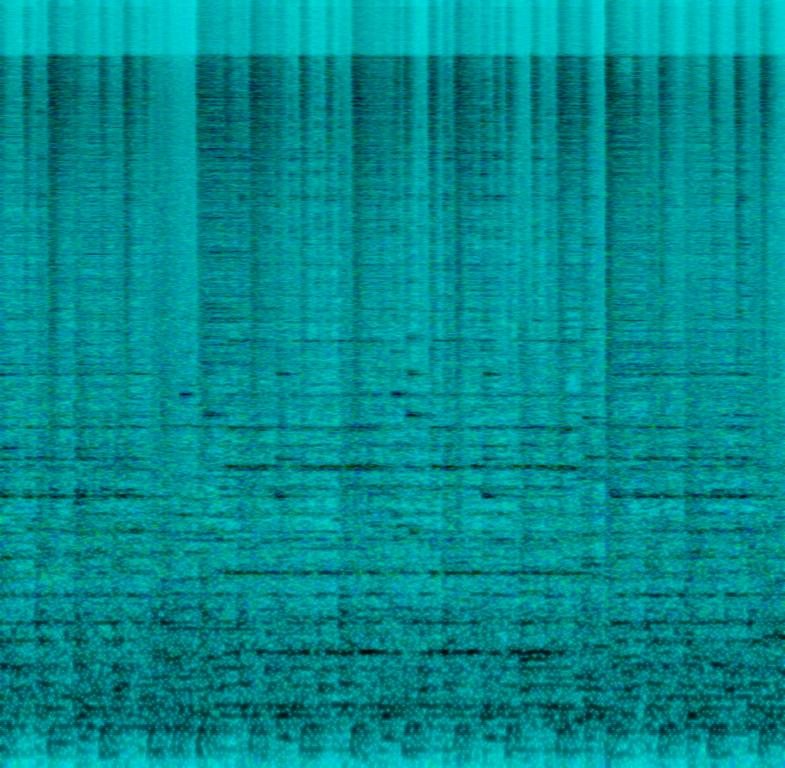
The low quality recording features a live performance of steel drums, followed by energetic drums in the background. It sounds exotic, passionate, energetic and the recording is noisy and in mono.